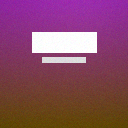
Screen state: on